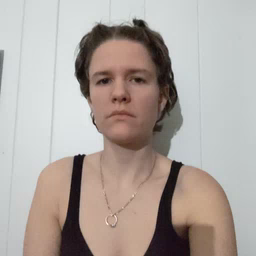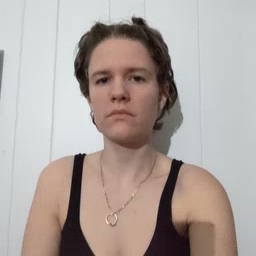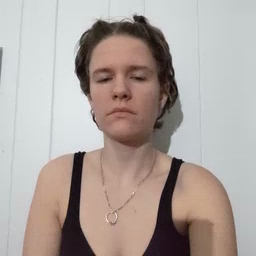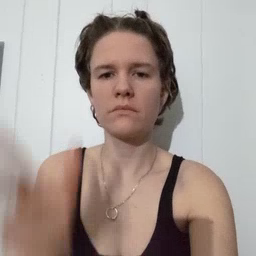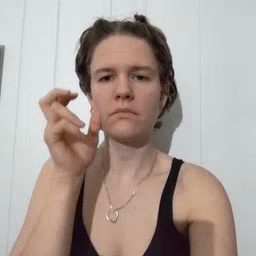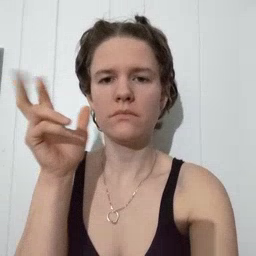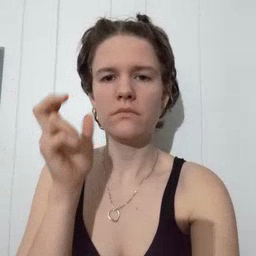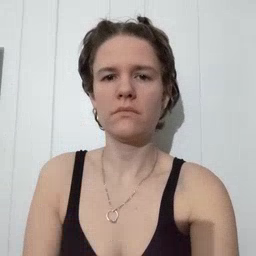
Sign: hear